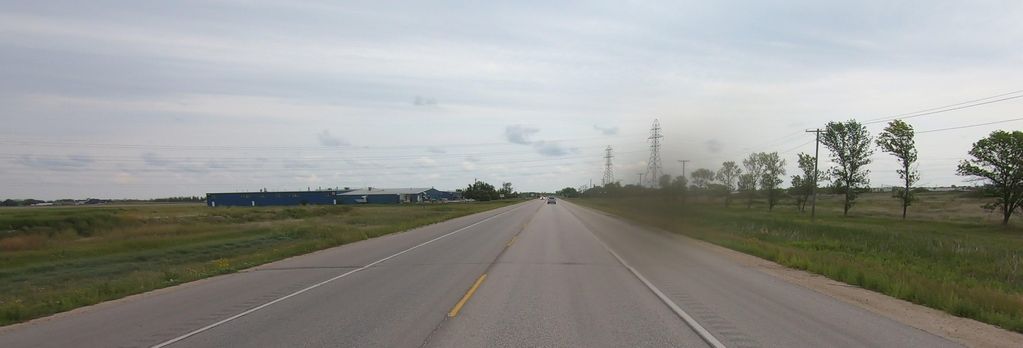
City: winnipeg